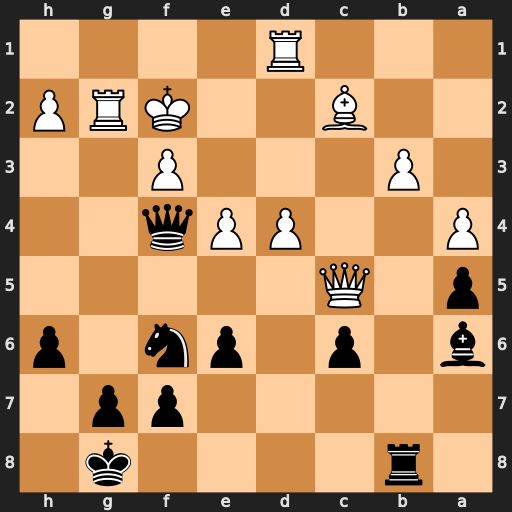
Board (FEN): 1r4k1/5pp1/b1p1pn1p/p1Q5/P2PPq2/1P3P2/2B2KRP/3R4
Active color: b
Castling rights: -
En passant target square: -
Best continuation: Rxb3 Rxg7+ Kxg7 Rg1+ Kh7 e5+ Bd3 Rg7+ Kxg7